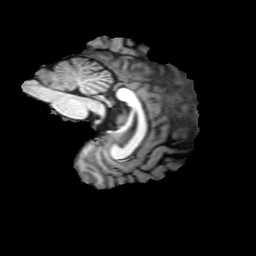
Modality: T1w
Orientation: sagittal
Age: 40
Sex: male
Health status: ill